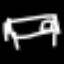
Label: bed